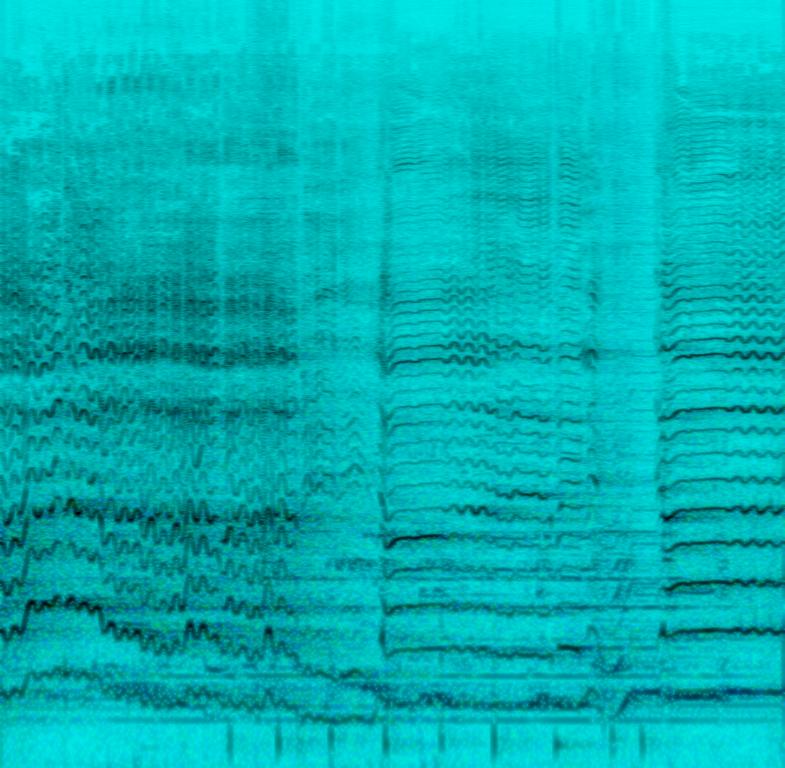
A male singer sings this pensive melody. The tempo is slow with a Sarangi accompaniment . The instrumentation is minimal with vocal emphasis. The song uses classical Ragas and alaps to form a melody. The song is sad, pensive, regretful, pensive, melancholic, emotional, contemplative, wistful and meditative. This song is an Indian Classical.